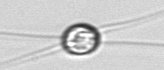
Label: Chaetoceros_danicus